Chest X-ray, PA view. Patient: 63 years old, sex M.
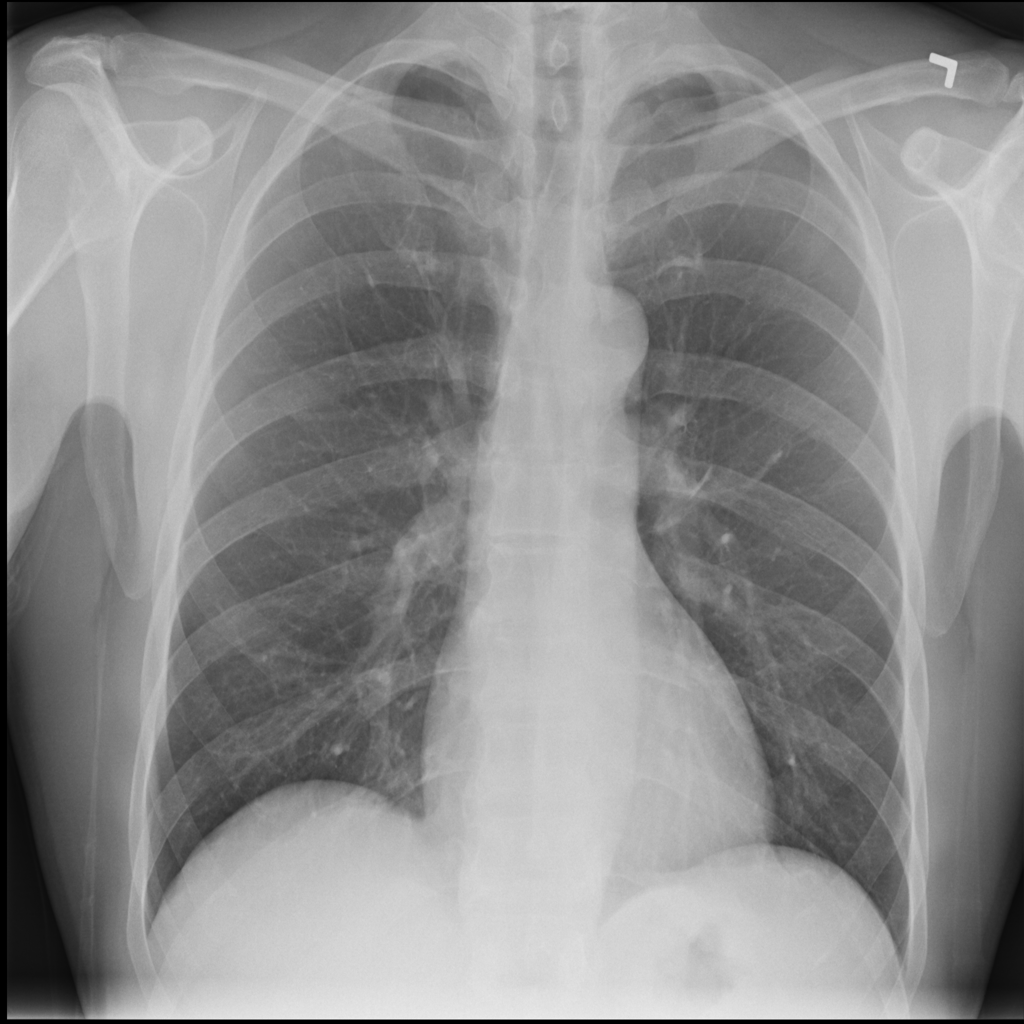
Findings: No Finding